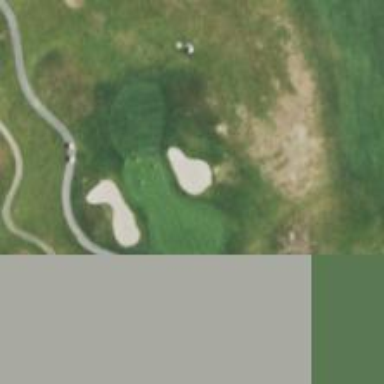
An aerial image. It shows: Golf hole.